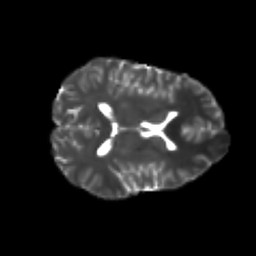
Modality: T2w
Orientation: axial
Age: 25
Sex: female
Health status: healthy
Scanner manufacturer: philips
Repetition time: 7.388 s
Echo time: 0.08599 s